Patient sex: M
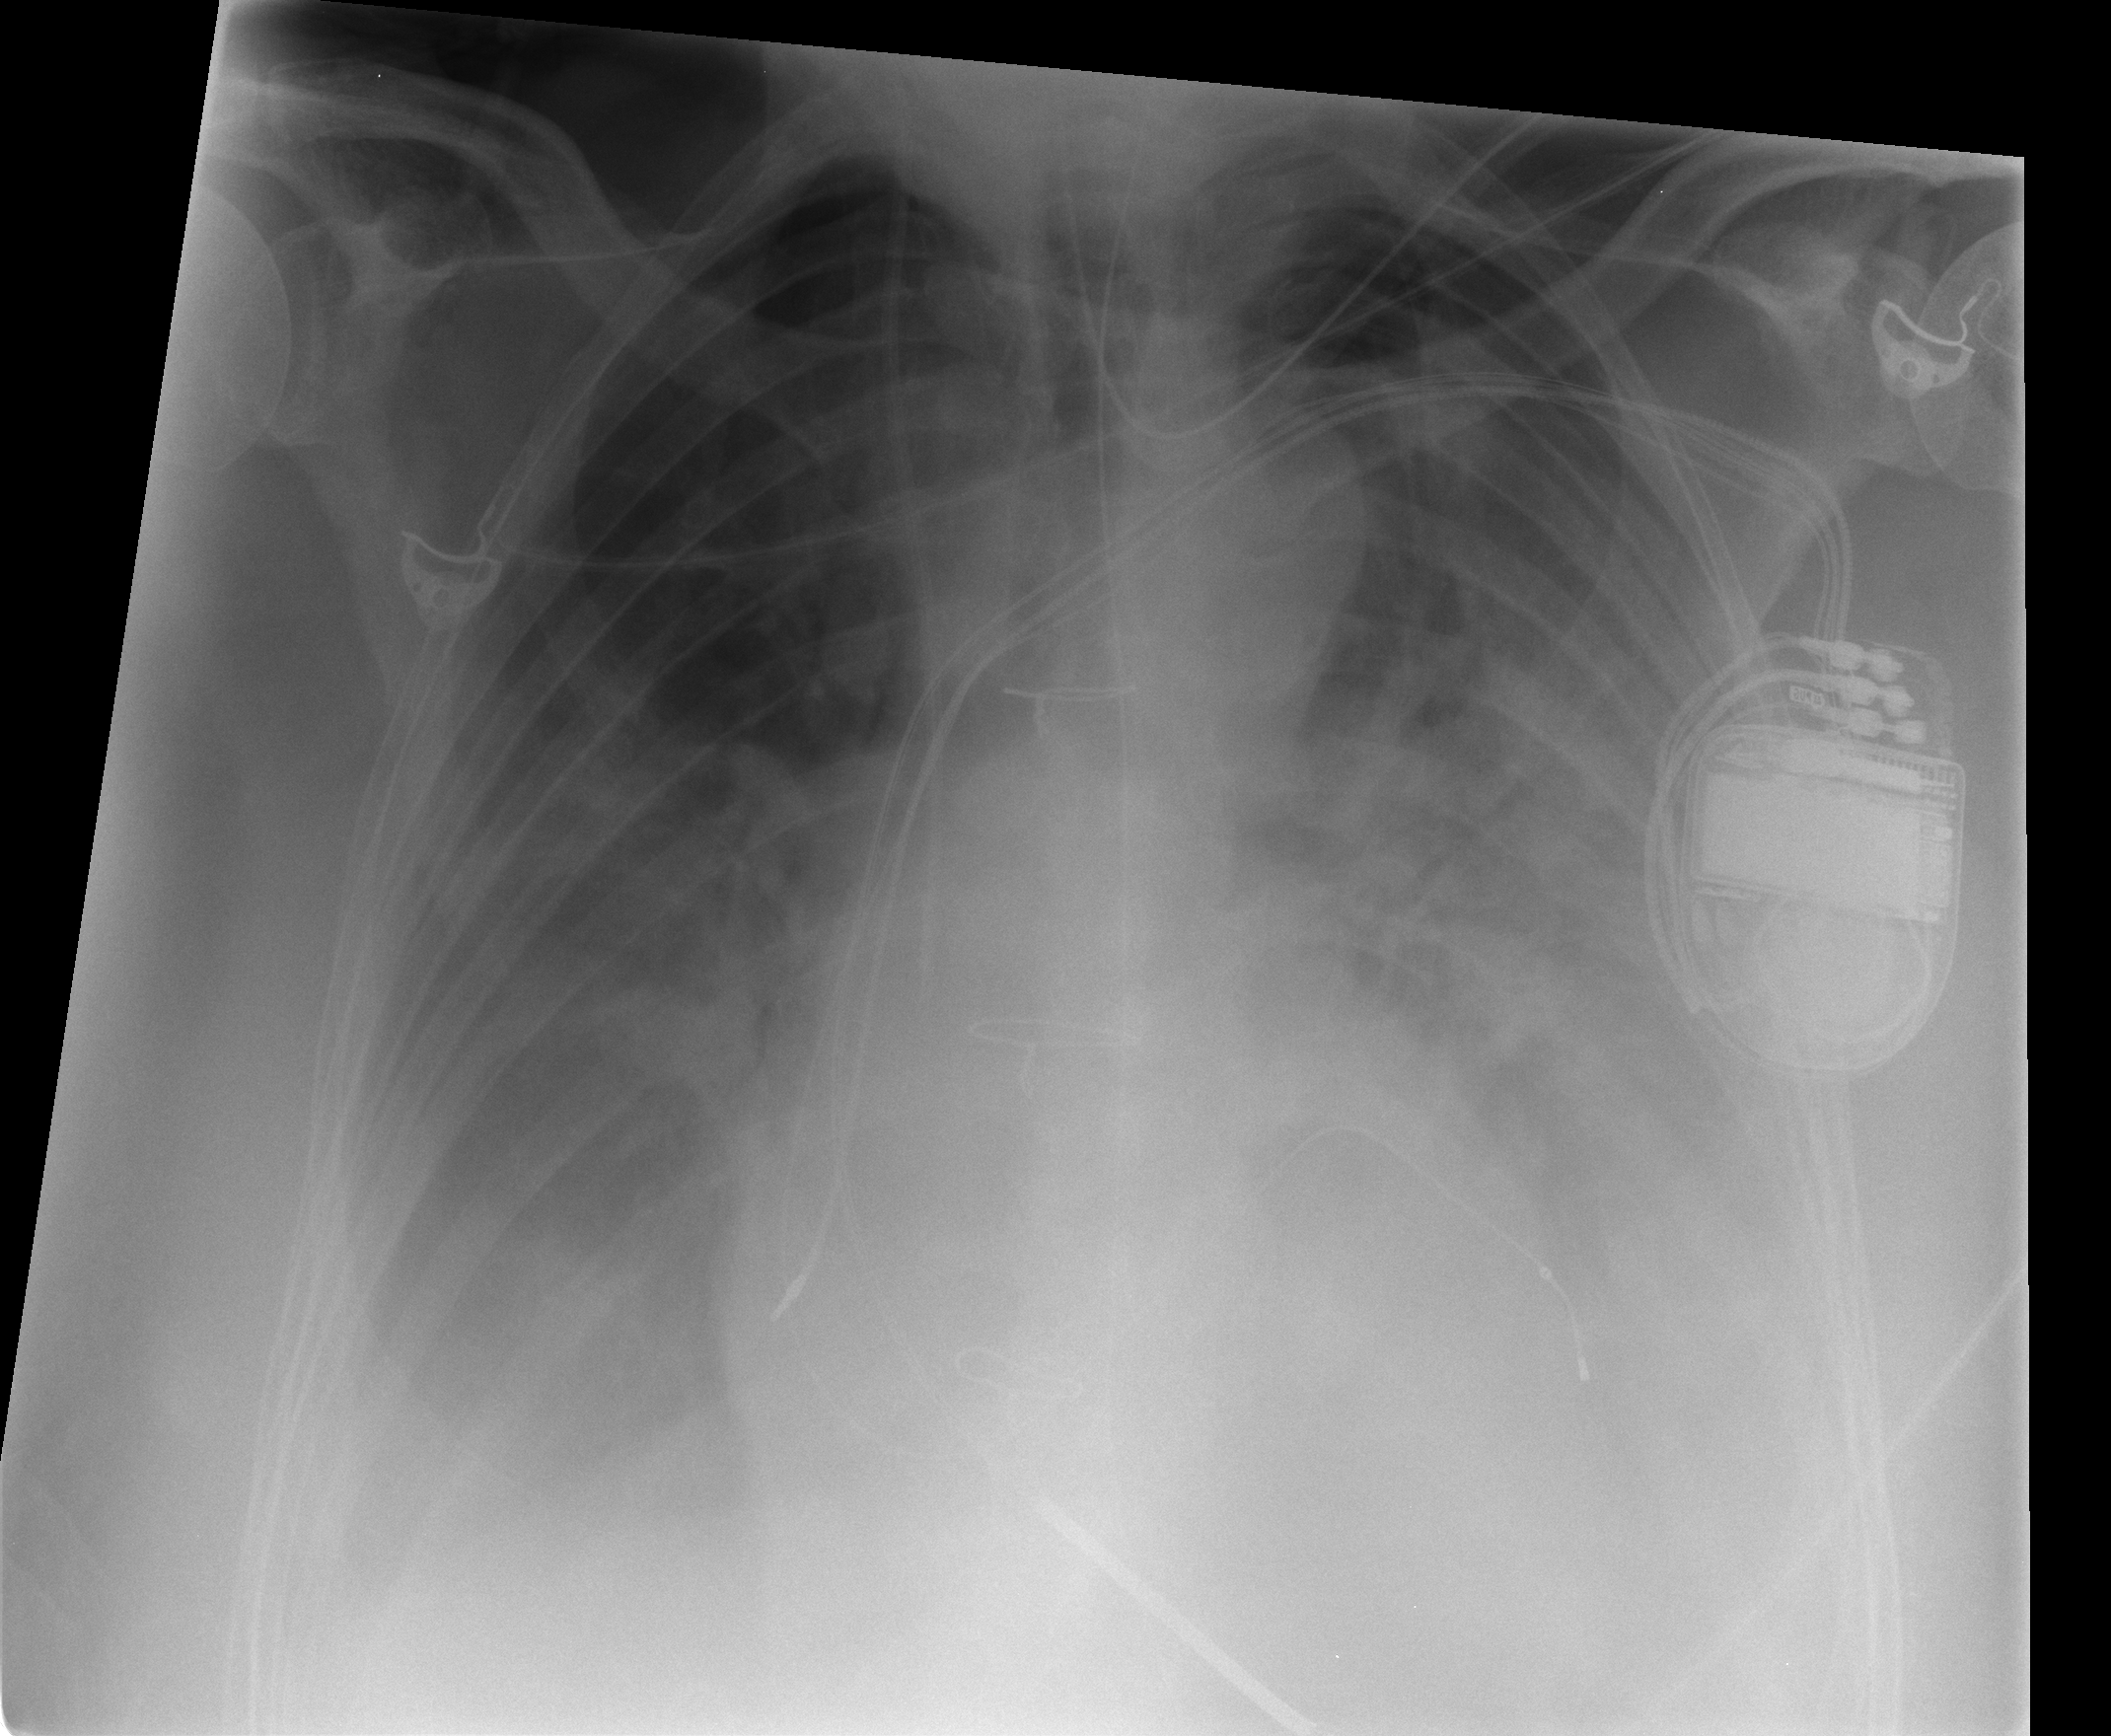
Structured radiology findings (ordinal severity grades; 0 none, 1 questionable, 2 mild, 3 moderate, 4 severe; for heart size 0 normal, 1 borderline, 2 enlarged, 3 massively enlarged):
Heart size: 2
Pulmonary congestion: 0
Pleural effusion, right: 3
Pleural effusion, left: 3
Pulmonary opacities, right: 0
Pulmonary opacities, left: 2
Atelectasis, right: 2
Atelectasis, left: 2